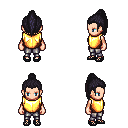
a pixel art fantasy rpg character, female body template, human, light skin, gold chest armor, metal pants, raven long topknot hairstyle, ghillies, four views (front, back, left, right), 2x2 character sprite sheet, small pixel art, hard edges, no anti-aliasing